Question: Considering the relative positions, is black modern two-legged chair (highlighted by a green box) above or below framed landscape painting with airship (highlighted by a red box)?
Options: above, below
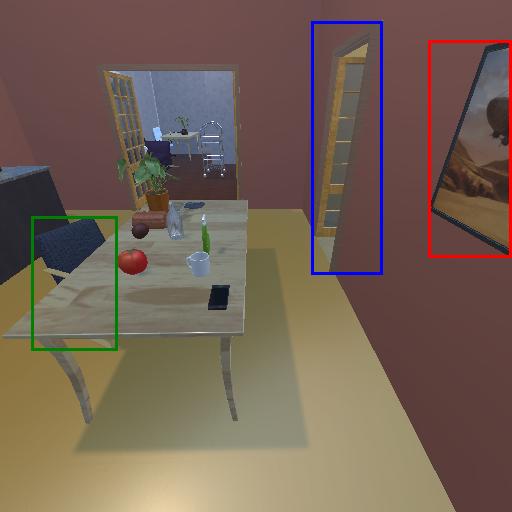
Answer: above